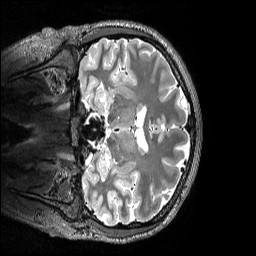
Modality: T2w
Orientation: coronal
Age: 24
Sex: male
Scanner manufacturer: siemens
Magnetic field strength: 3 T
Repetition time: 3.2 s
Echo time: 0.565 s